Question: I have two divs with same border style, have different heights and are back to back to each other. I want the common border between them not to display. How can this be done in html and css?

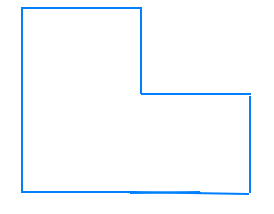
Answer: A lot of people have suggested getting the smaller 'div' to overlap the larger one and setting the left border to the same color as the background color. The problem with this is that 'div':
<URL>
In order to avoid this, you can explicitly remove the left border, and have a non-transparent background.
'''
<div id="one"></div><div id="two"></div>
'''
'''
#one, #two {
width: 100px;
border: 1px solid black;
display: inline-block;
}
#one {
height: 200px;
}
#two {
height: 100px;
position: relative;
left: -1px;
background: white;
border-left: none;
}
'''
<URL>
As thirdender mentioned, you can also use 'margin-left' instead of a combination of 'position' and 'left'. This may be a better option for you depending on your previous styling and how the elements are arranged (probably better in most cases if 'margin-left' is not already set).
Zach Shipley also made a good point about browser support for 'display: inline-block' and added the following CSS:
'''
*display: inline;
zoom: 1;
vertical-align: bottom;
'''